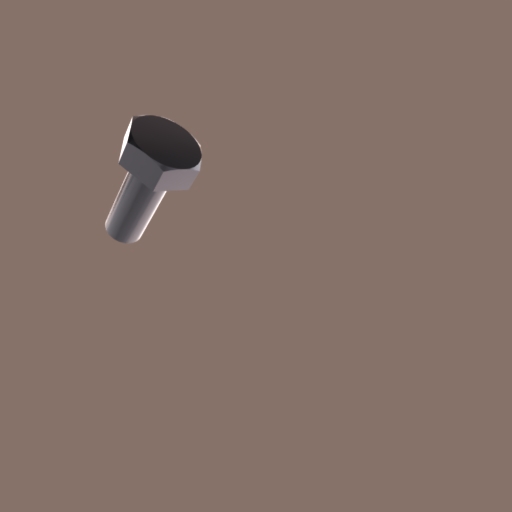
Label: bolt